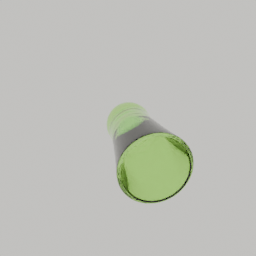
Label: tools